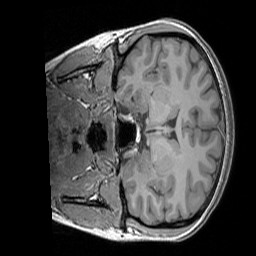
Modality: T1w
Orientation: coronal
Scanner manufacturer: siemens
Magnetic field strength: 3 T
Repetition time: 1.83 s
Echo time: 0.00303 s